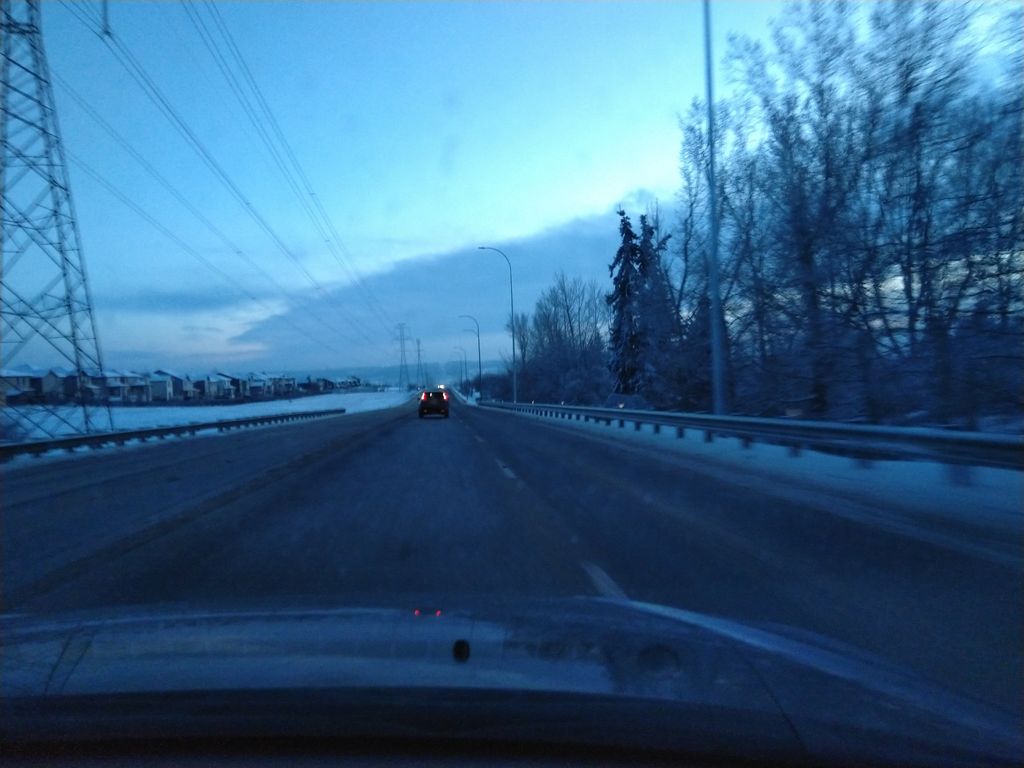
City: calgary